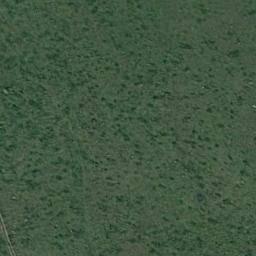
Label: meadow